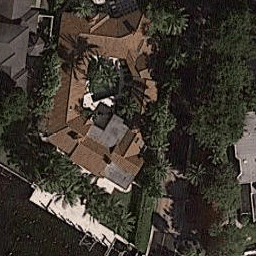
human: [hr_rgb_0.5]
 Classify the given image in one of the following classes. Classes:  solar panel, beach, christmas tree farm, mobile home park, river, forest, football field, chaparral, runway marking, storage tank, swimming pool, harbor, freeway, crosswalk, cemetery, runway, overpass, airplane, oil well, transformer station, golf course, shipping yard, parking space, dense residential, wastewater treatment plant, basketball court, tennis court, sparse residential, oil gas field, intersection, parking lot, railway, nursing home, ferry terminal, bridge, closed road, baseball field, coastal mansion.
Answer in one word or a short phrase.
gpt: coastal mansion